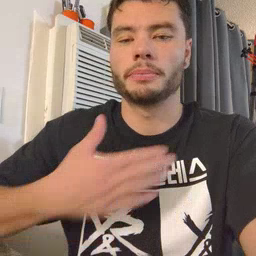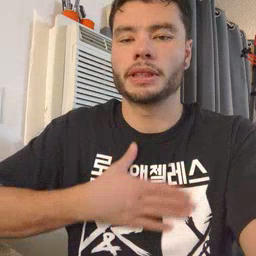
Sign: please